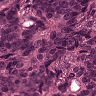
Metastatic tissue present: yes